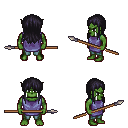
a pixel art fantasy rpg character, male body template, orc, green skin, chain tabard jacket, teal pants, raven unkempt hairstyle, spear, four views (front, back, left, right), 2x2 character sprite sheet, small pixel art, hard edges, no anti-aliasing